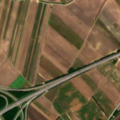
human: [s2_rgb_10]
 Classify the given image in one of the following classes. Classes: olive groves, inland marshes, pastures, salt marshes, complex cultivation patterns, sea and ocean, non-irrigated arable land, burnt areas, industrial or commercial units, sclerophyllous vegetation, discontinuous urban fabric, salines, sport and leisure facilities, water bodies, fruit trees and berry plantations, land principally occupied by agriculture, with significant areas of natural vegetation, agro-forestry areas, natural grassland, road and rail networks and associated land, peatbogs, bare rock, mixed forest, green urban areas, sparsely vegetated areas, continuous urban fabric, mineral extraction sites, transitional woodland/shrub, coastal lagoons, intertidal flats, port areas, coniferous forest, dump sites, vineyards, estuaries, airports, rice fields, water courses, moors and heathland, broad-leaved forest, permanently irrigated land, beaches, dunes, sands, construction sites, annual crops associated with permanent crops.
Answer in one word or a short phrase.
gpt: road and rail networks and associated land, non-irrigated arable land, vineyards